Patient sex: M
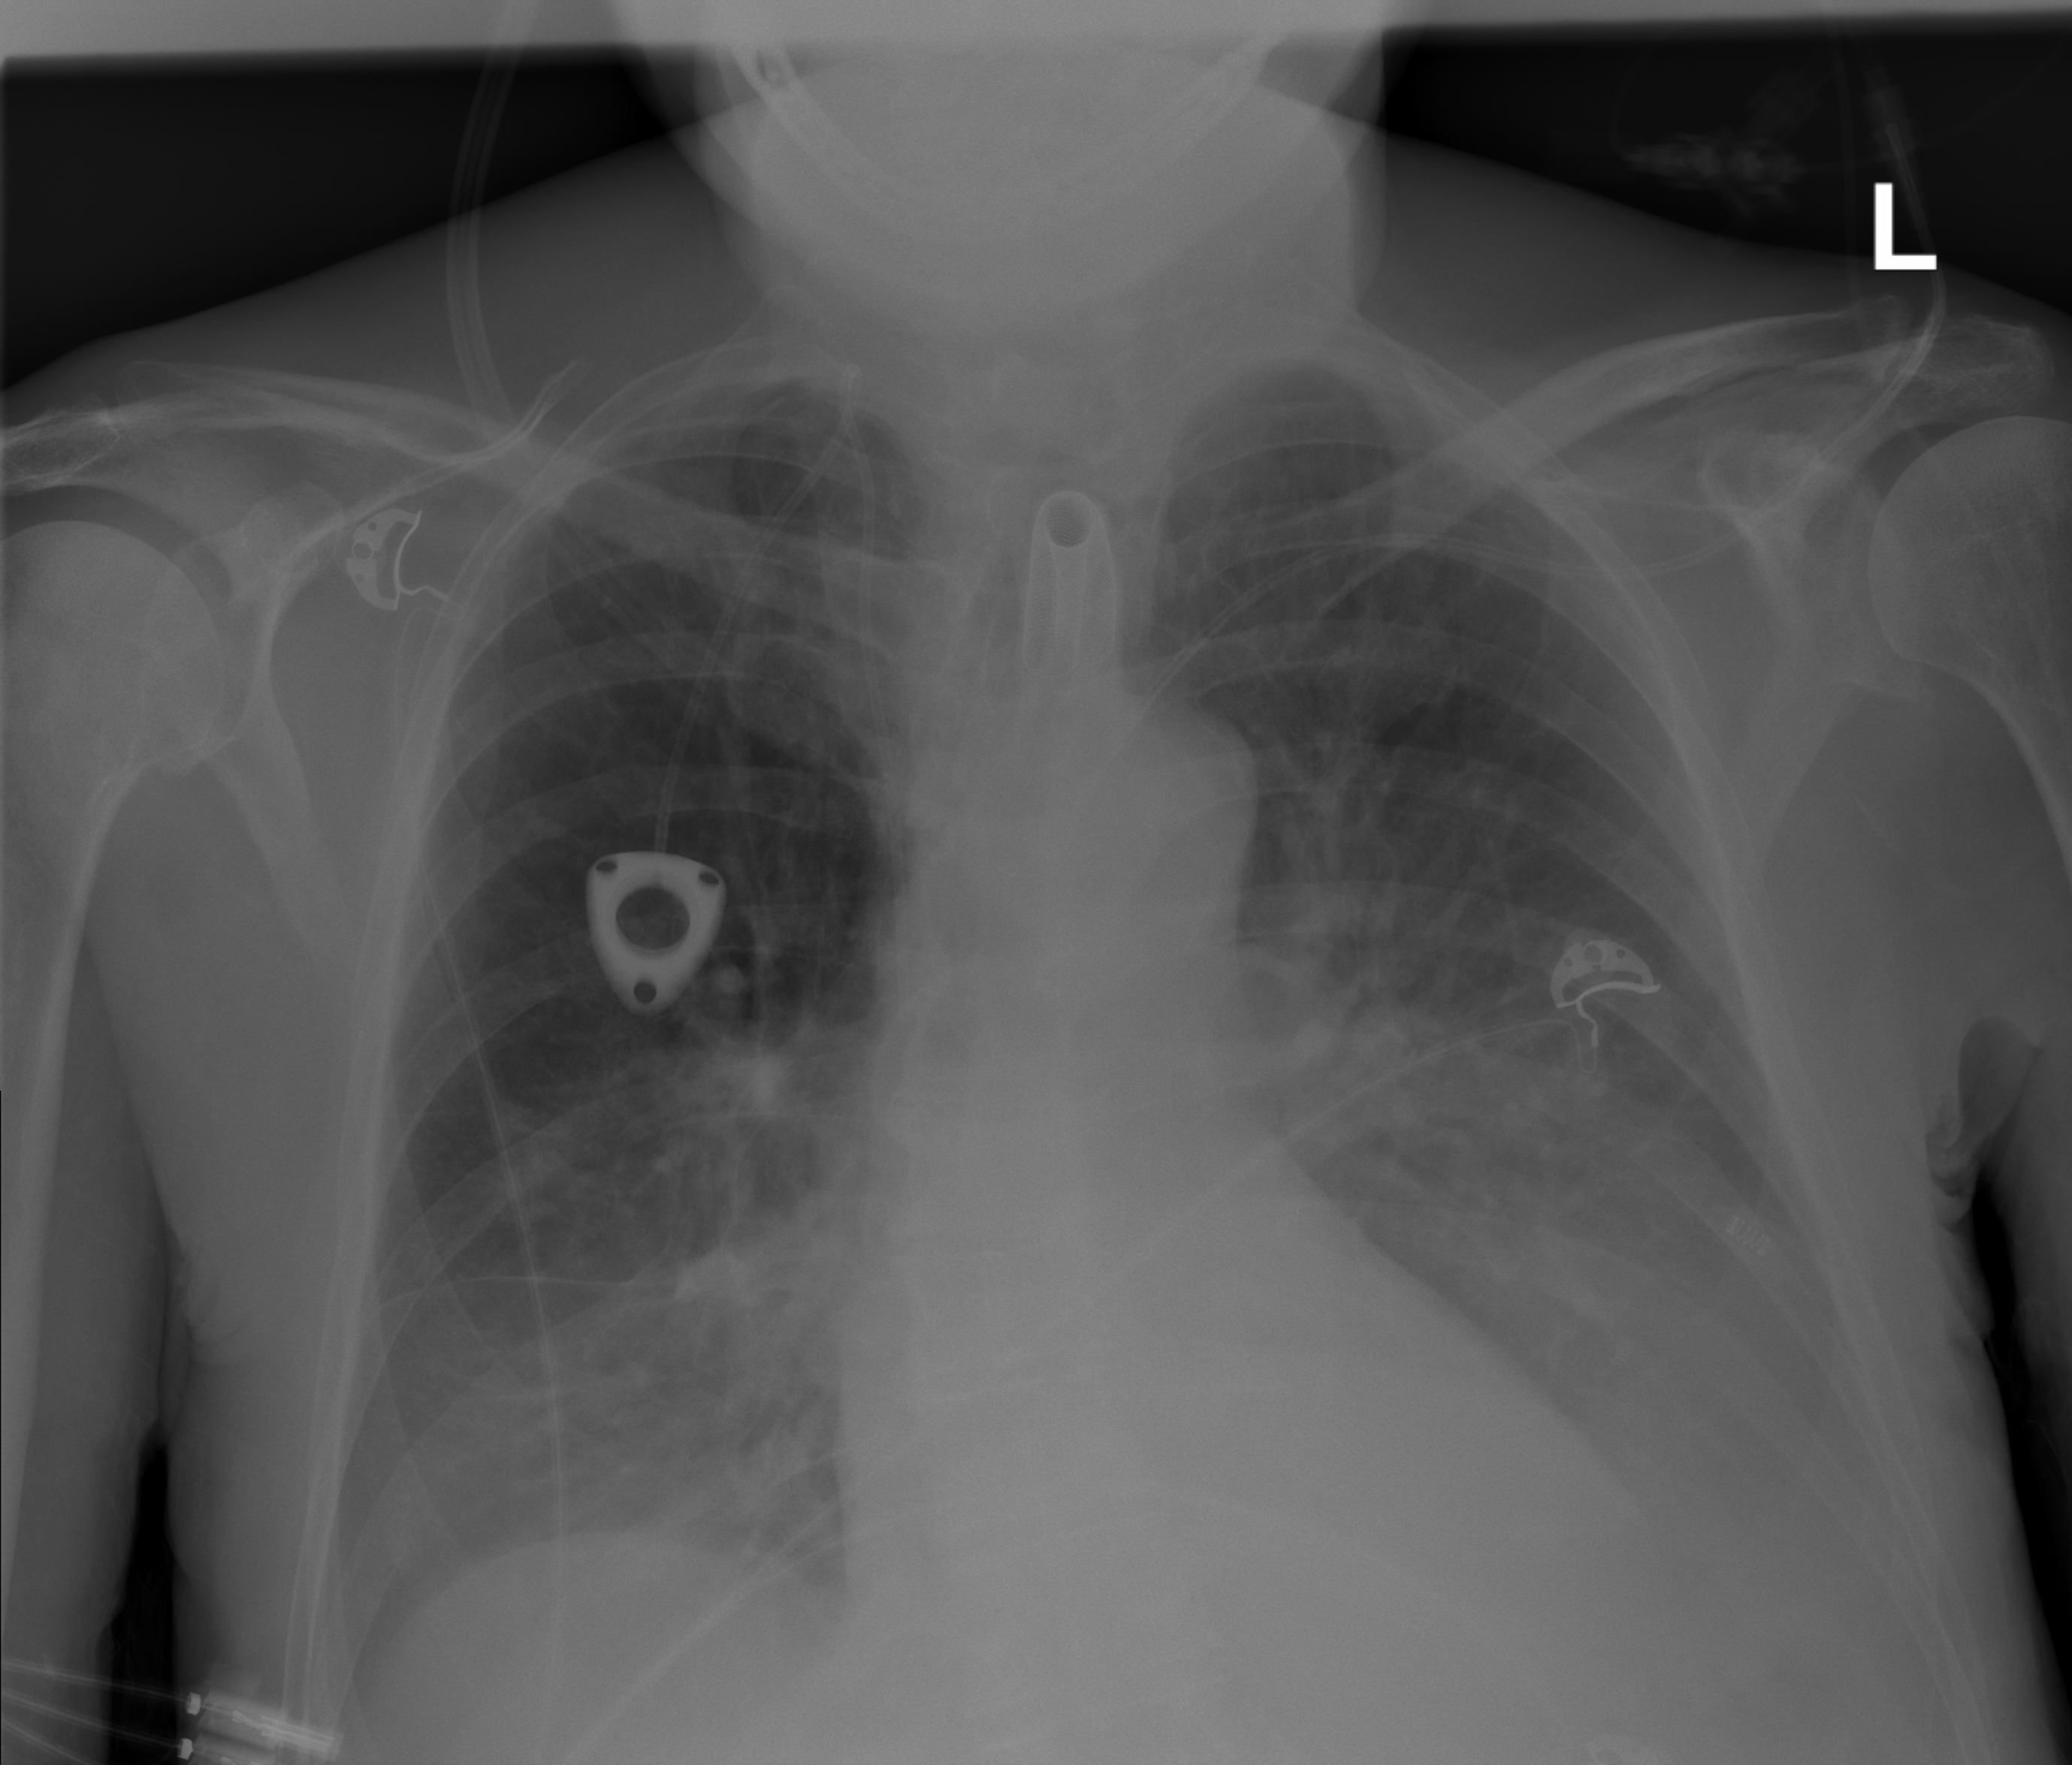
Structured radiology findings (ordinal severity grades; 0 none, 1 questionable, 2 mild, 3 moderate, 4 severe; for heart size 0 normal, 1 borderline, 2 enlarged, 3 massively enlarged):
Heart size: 0
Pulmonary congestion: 0
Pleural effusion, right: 0
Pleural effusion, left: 3
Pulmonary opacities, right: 0
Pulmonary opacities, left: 2
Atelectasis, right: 0
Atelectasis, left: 2